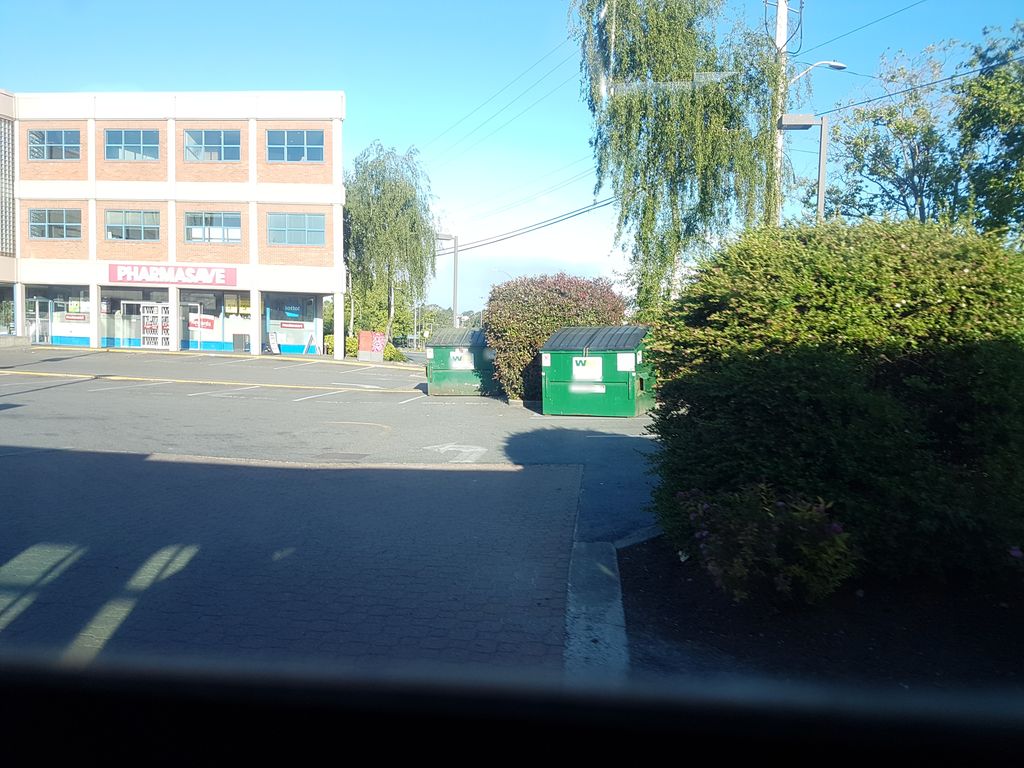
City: victoria